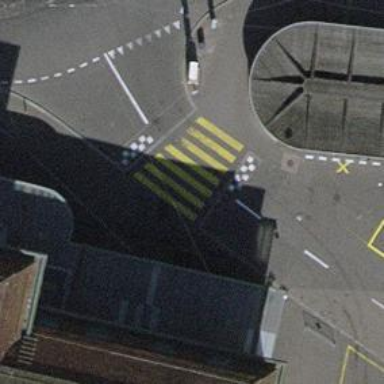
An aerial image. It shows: Kerb barrier.